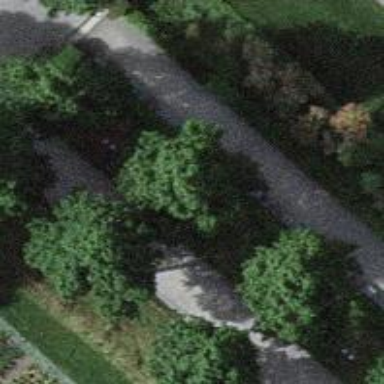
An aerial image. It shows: Bench.